Question: I'm trying to detect mousemove events on partially overlapping SVG elements, as in this image

<URL>
'''
<svg>
<rect id="red" x=10 y=10 width=60 height=60 style="fill:#ff0000" />
<rect id="orange" x=80 y=10 width=60 height=60 style="fill:#ffcc00" />
<rect id="blue" x=50 y=30 width=60 height=60 style="fill:#0000ff; fill-opacity: 0.8" />
</svg>
$('rect').on('mousemove', function()
{
log(this.id);
});
'''
Now, when hovering the mouse over the blue/red intersection I'd like to detect mouse events on both those elements, and the same for the blue/orange combo. As you can see in the logs, in those cases the event is currently only fired for the blue box as it is on top.
This has to do with pointer-events, as I can get the red and orange elements to fire the event while hovering the blue element by <URL>. But then I don't get the events for the blue box, so that is not a viable option either.
I will use whichever library solves this problem. I looked at event bubbling like in <URL>, but that only works for elements that are nested in the DOM. I have lots of independent elements that may overlap with lots of other elements and can therefore not structure my DOM that way.
I'm guessing the last resort is to find the elements that are at the current mouse position, and manually firing the events. Therefore, I looked at <URL>.
What do I do?!
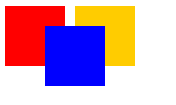
Answer: The great comments here gave me the answer: It's possible to propagate the event to underlying elements manually by finding them using <URL> at the cursor positon.
'''
$('svg').on('mousemove', function(evt)
{
var root = $('svg')[0];
var rpos = root.createSVGRect();
rpos.x = evt.clientX;
rpos.y = evt.clientY;
rpos.width = rpos.height = 1;
var list = root.getIntersectionList(rpos, null);
for(var i = 0; i < list.length; i++)
{
if(list[i] != evt.target)
{
$(list[i]).mousemove();
}
}
});
'''
Working example: <URL>
If the other listeners need the original event object, check out <URL>.
Thanks a lot!!